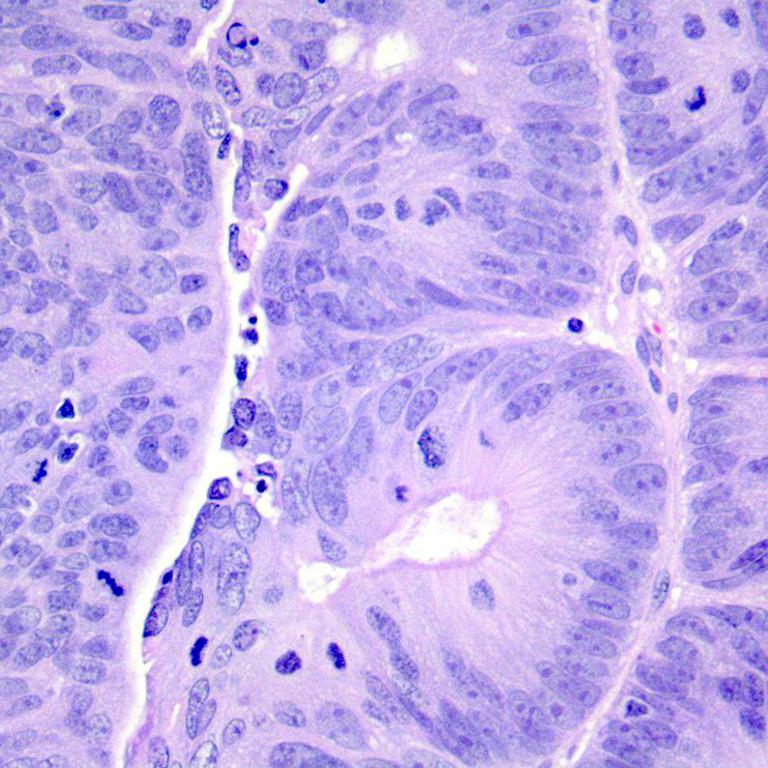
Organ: colon
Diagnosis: adenocarcinomas